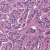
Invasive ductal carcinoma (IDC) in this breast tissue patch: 1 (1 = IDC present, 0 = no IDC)